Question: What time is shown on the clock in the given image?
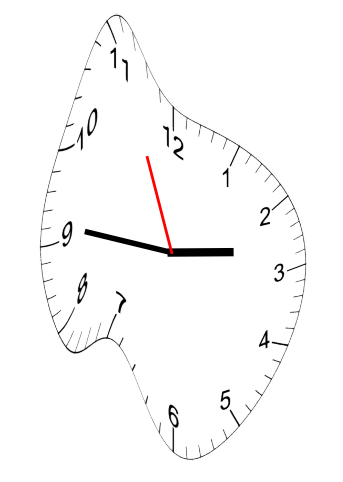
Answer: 02:45:56